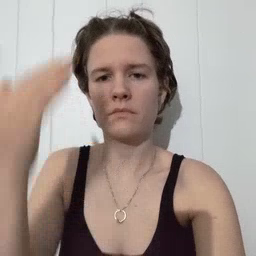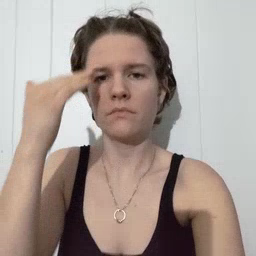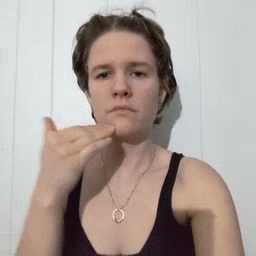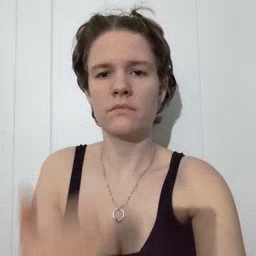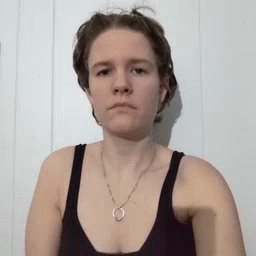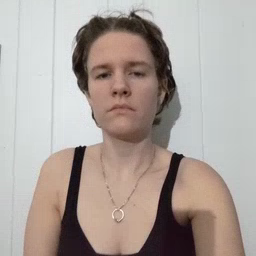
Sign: head